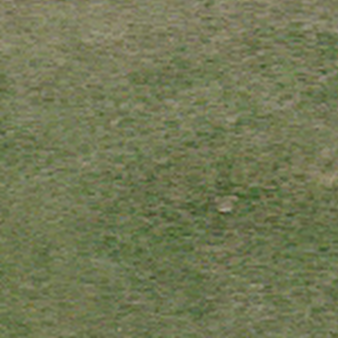
Label: other